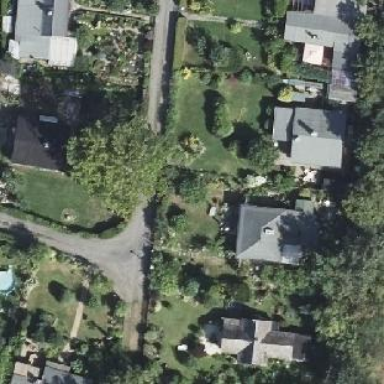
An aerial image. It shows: Plot in the allotments.